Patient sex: M
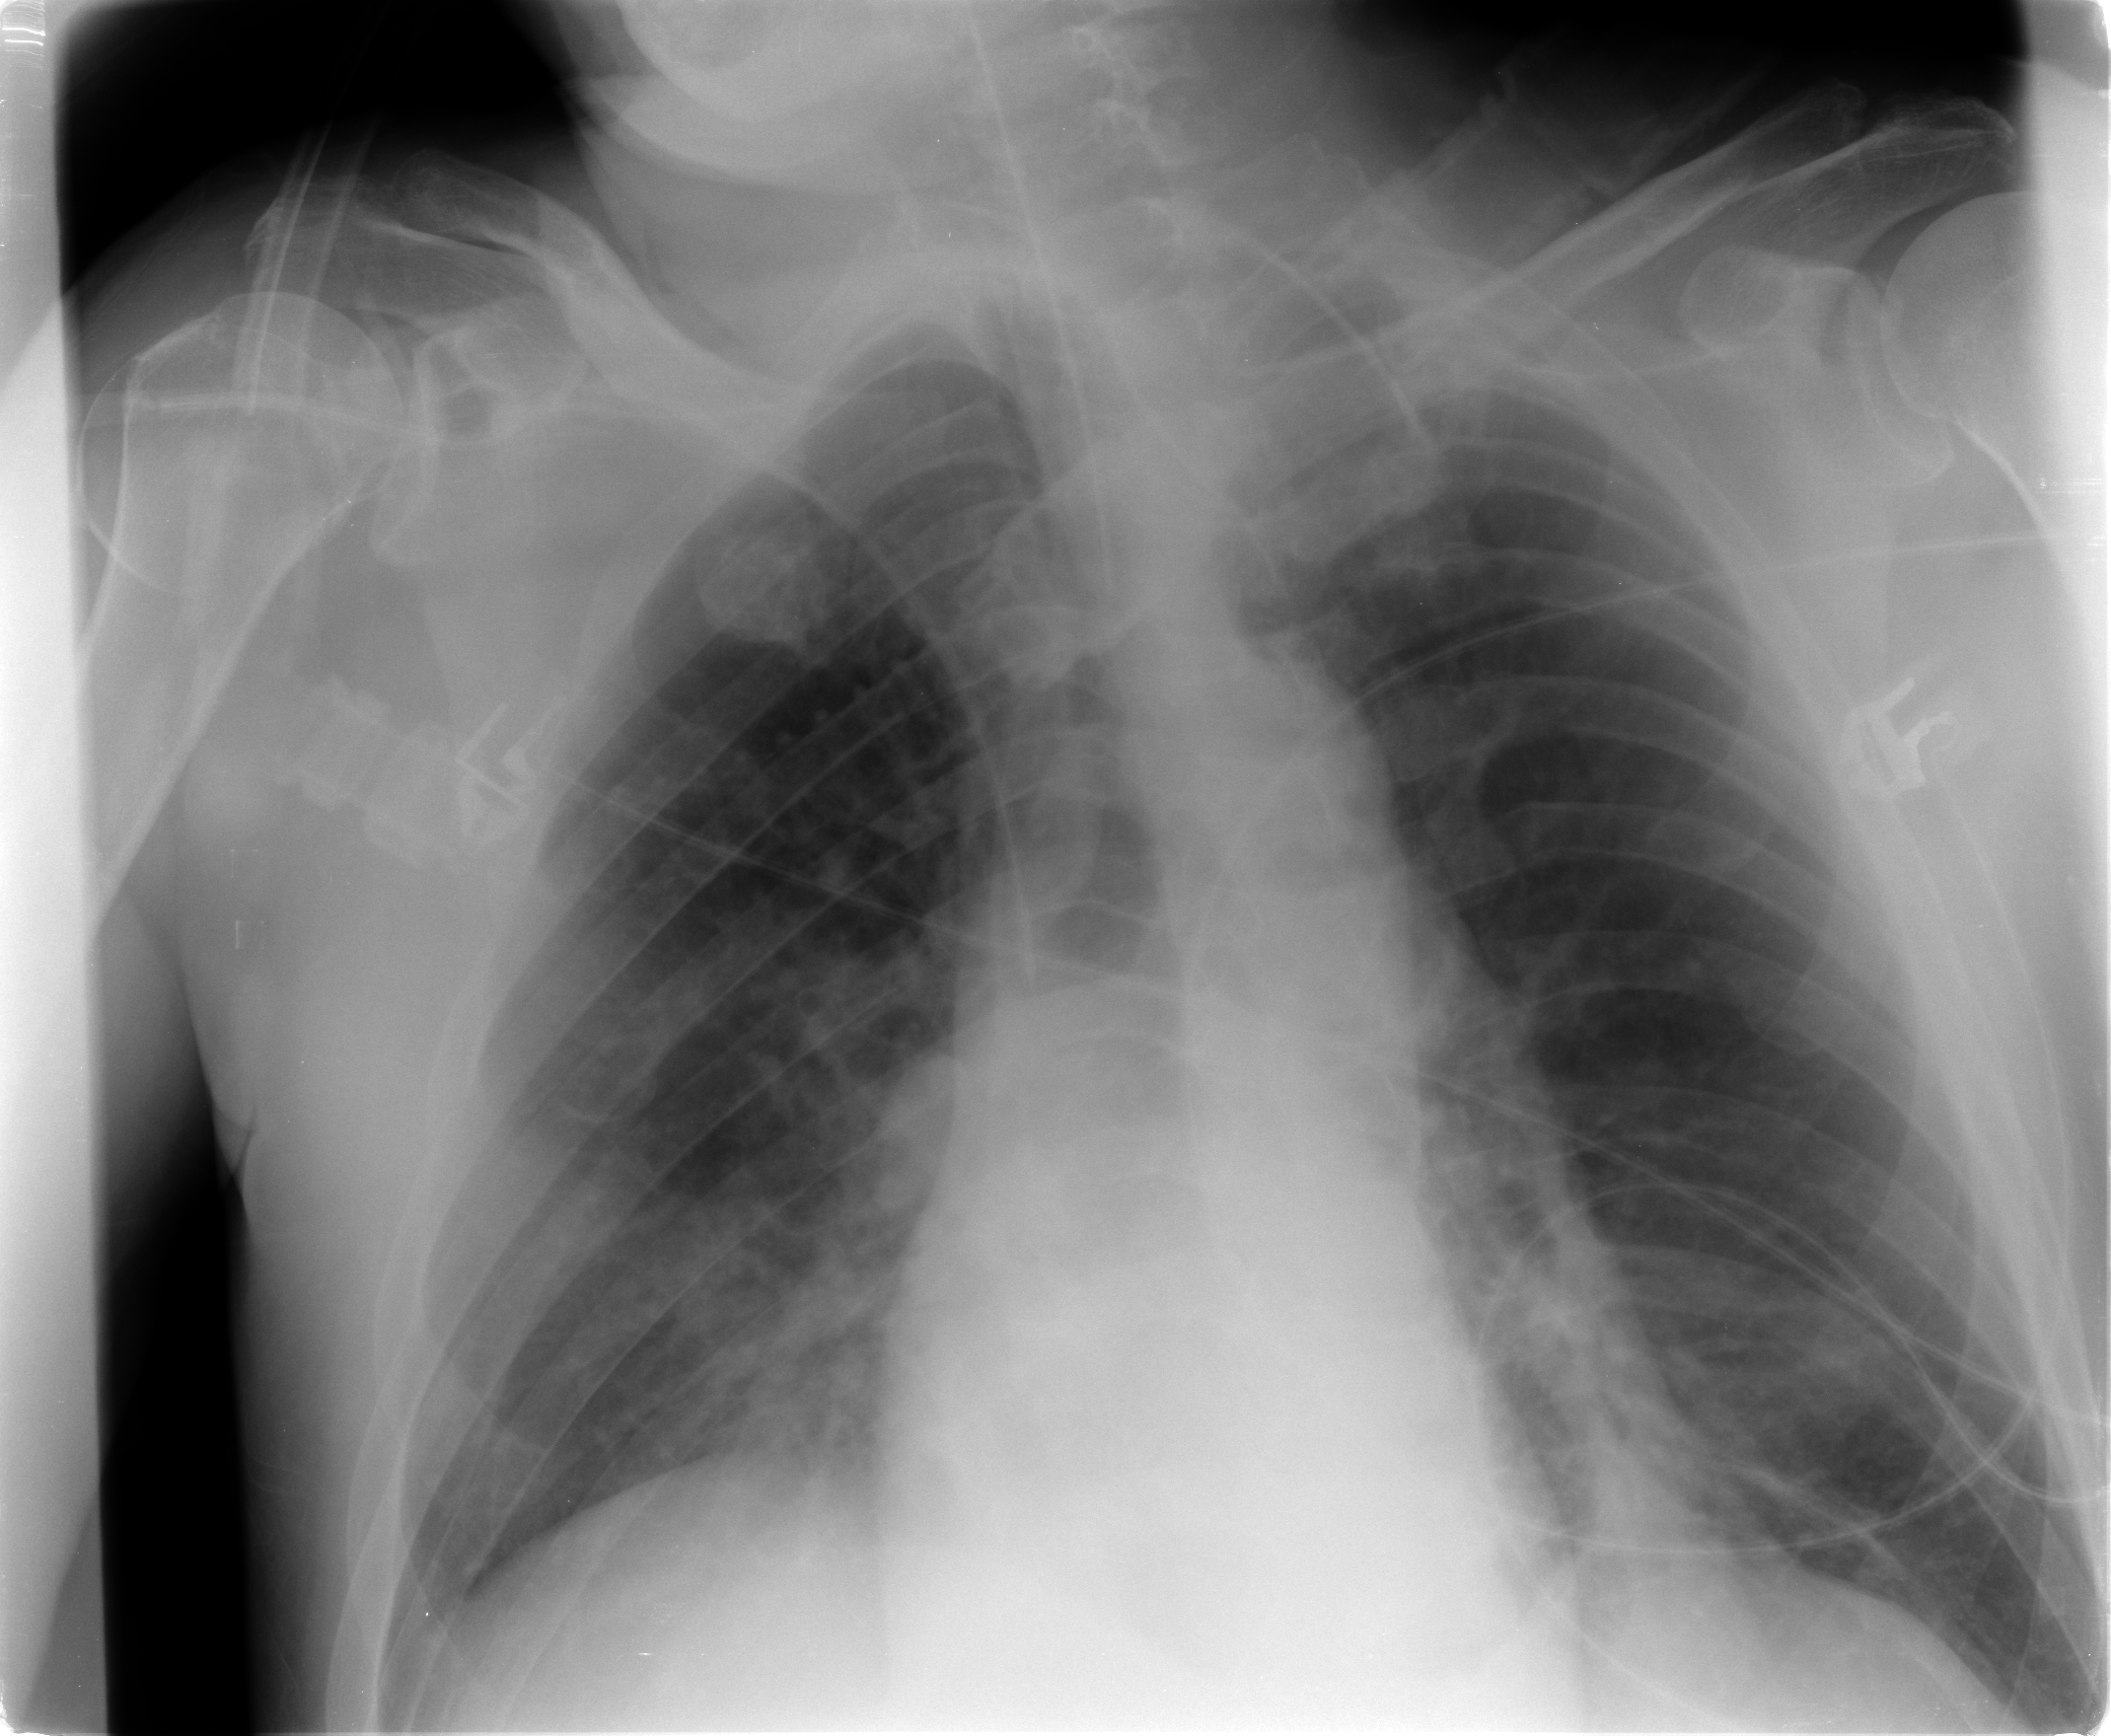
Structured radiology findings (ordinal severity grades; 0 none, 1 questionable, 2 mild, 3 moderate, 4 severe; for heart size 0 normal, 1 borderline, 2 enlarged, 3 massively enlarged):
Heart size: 0
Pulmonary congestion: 2
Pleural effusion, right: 0
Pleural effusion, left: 0
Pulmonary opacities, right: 2
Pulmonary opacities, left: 0
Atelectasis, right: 2
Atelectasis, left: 0